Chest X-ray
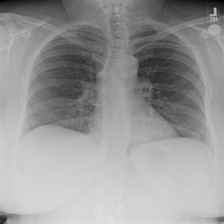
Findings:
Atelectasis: negative
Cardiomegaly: negative
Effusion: negative
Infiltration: negative
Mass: negative
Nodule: negative
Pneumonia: negative
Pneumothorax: negative
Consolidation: negative
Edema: negative
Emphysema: negative
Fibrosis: negative
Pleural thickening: negative
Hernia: negative